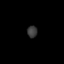
Tissue: skin
Cell type: Epithelial cells
Senescence score: 0.6976
Nuclear area (px): 118
Mean DAPI intensity: 56.737